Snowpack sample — Loveland Pass, Silver Plume, Colorado, USA (1/12/25, 11:40 AM MST)
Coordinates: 39.66, -105.88
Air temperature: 7 °F
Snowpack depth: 140 cm
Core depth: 10 cm
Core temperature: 41 °F
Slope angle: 11°, slope face: 30°
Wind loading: high
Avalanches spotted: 2
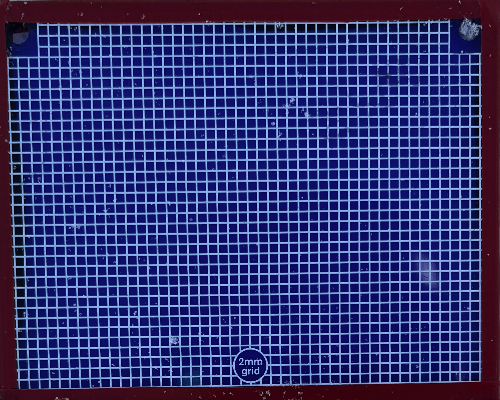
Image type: profile
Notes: Pilot using slightly modified coring method that took too large segment for snow profile picturing, advised not to use in higher level models. Two avalanche on south face nearby, partially cloudy with light snow in the last 24 hours. Lots of wind loading on eastern features.